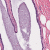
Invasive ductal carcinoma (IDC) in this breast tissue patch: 0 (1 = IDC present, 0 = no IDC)